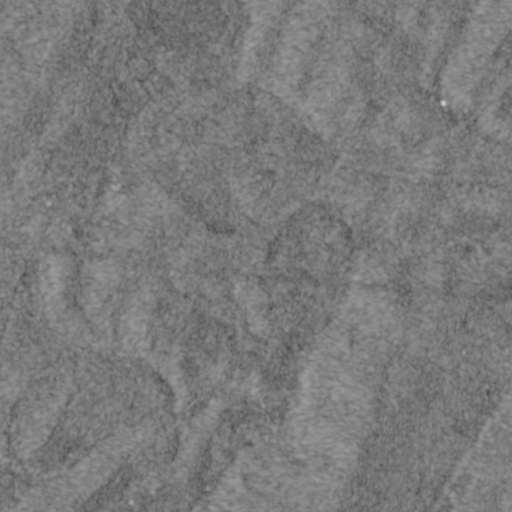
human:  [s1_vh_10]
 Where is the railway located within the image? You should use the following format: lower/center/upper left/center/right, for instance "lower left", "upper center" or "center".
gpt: The railway is located in the upper left of the image.
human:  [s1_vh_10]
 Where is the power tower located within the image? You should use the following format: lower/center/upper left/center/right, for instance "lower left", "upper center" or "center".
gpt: There is no power tower in the image.

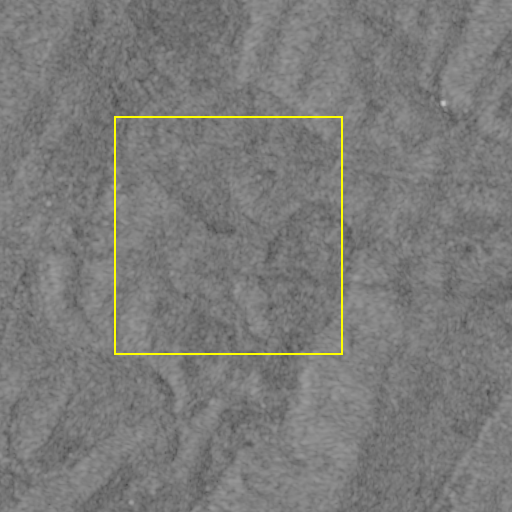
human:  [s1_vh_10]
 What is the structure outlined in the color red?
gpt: There is no red outline.
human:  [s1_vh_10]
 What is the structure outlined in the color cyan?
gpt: There is no structure outlined in cyan.